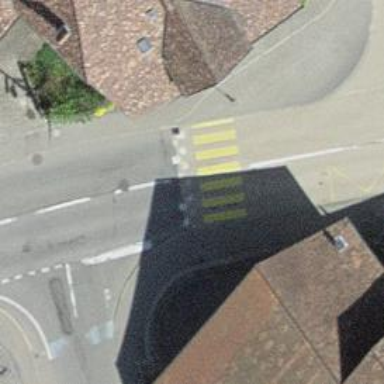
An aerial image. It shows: Zebra crossing on the road.